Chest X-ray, AP view. Patient: 40 years old, sex M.
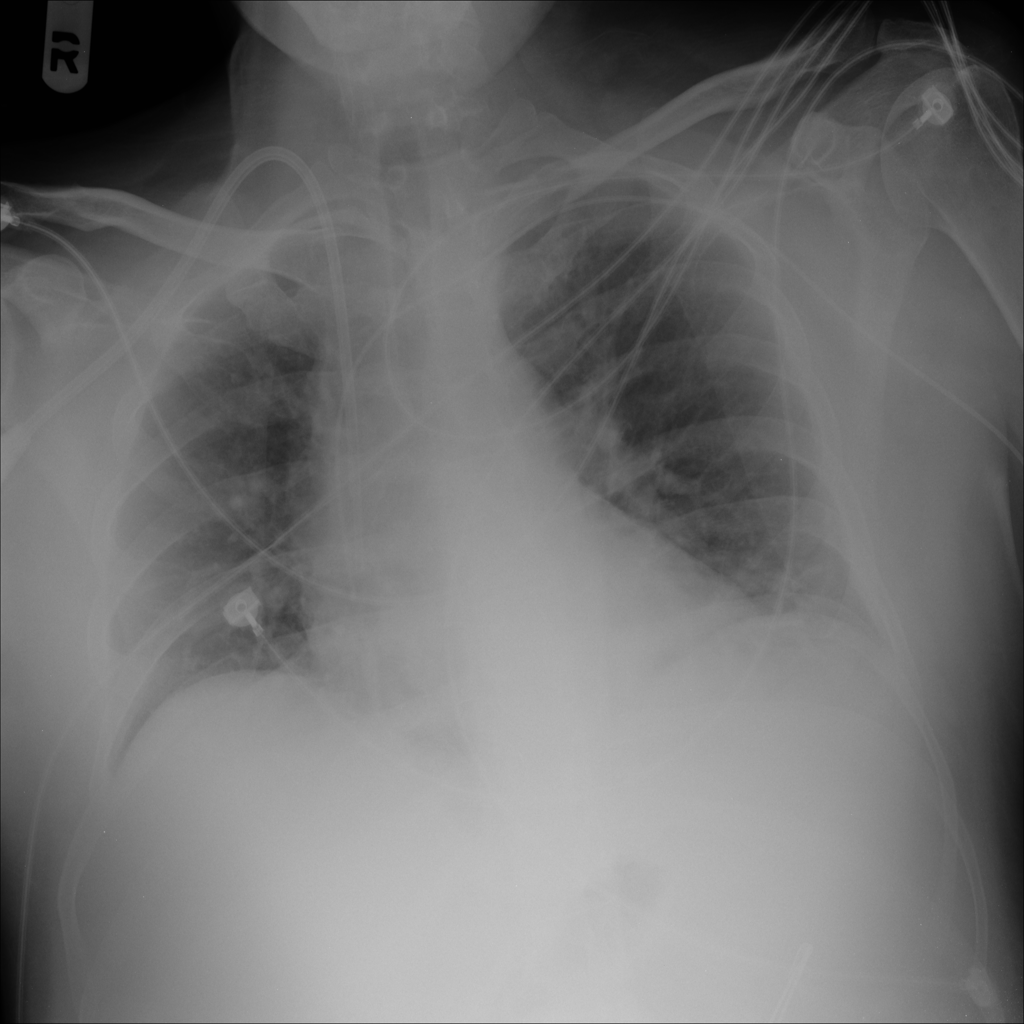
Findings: No Finding